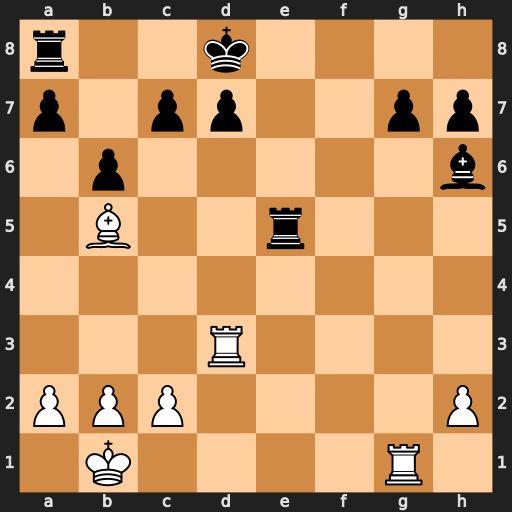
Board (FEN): r2k4/p1pp2pp/1p5b/1B2r3/8/3R4/PPP4P/1K4R1
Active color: w
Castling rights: -
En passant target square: -
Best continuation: Bc6 Kc8 Bxa8